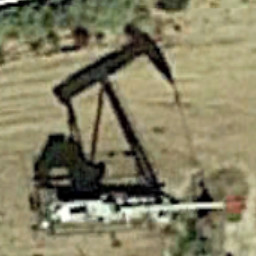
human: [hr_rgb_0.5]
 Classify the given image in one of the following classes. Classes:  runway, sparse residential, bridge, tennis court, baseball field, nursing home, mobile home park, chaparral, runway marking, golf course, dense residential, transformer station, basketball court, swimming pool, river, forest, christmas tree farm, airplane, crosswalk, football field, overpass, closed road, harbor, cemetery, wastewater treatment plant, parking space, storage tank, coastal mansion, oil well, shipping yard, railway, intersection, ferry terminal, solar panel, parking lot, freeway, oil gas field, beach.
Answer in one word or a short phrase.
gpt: oil well